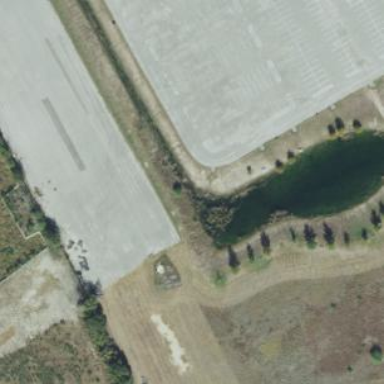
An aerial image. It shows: Pond formed by water basin.